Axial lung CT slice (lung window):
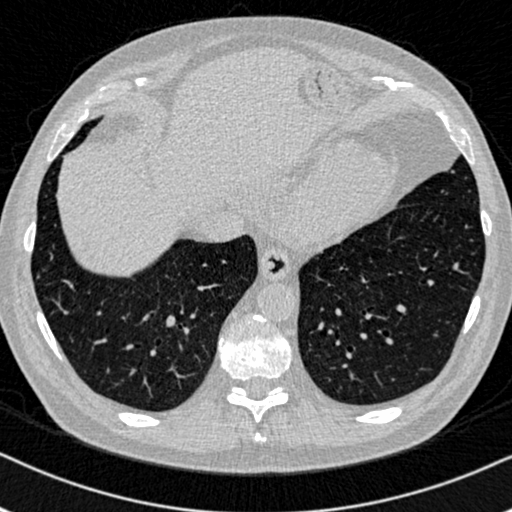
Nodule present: no